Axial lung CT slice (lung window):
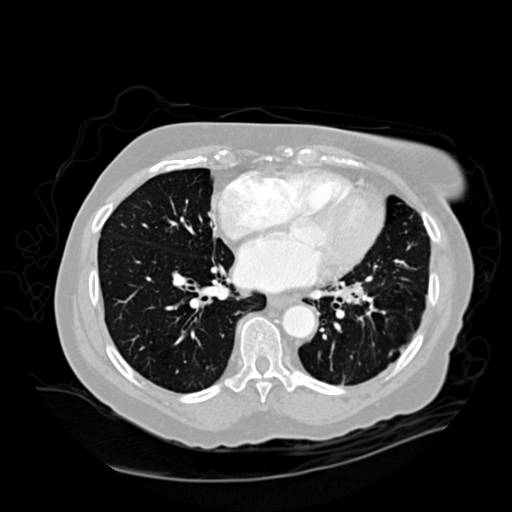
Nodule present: no